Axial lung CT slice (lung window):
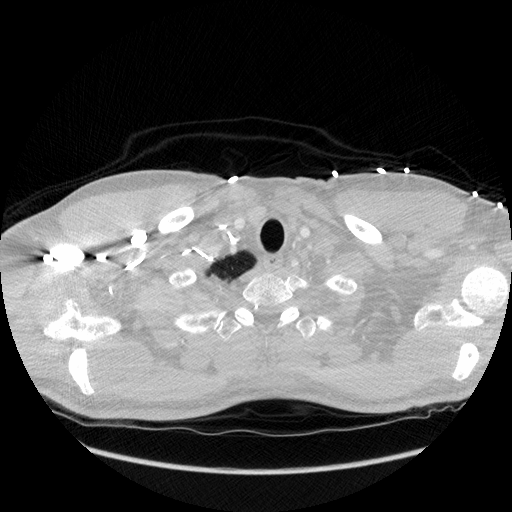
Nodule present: no